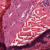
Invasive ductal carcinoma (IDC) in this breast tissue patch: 0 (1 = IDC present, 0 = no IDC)